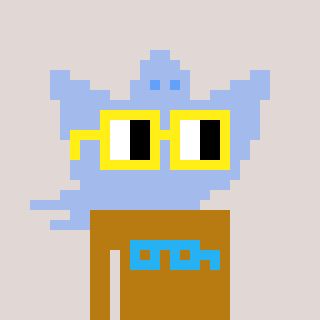
a pixel art character with square yellow glasses, a ghost-B-shaped head and a gold-colored body on a warm background